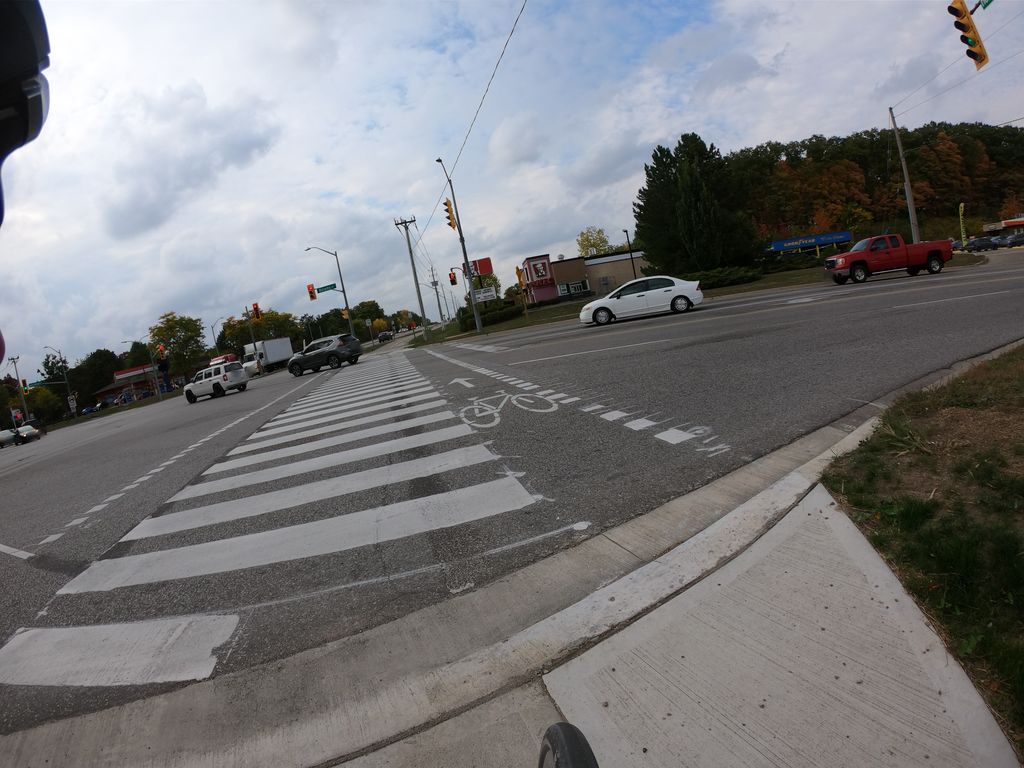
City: kitchener-waterloo